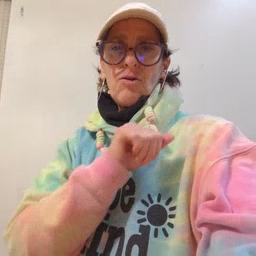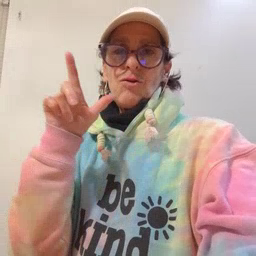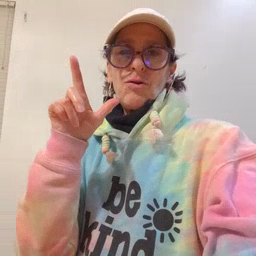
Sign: all